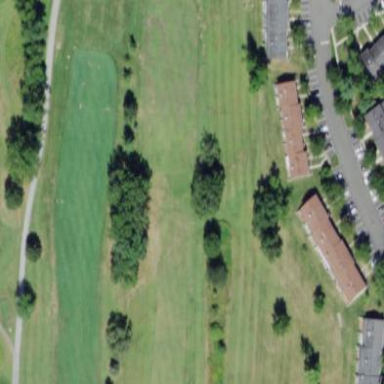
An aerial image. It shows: Grassy area designated as driving range for golf.